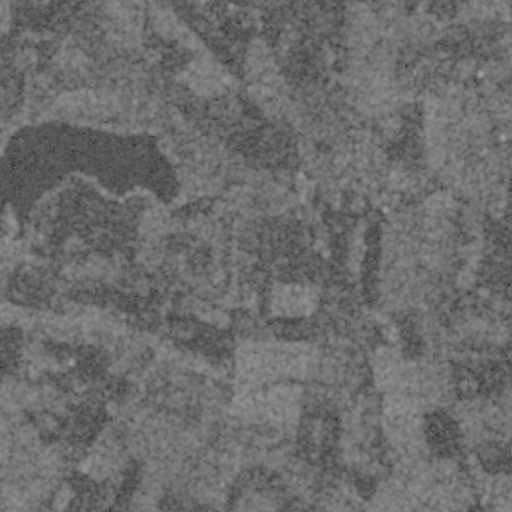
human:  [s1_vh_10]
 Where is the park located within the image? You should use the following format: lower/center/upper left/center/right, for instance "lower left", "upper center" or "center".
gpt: The park is located in the center right of the image.
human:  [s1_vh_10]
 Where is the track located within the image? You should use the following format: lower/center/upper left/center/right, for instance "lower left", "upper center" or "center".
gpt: The track is located in the center right of the image.
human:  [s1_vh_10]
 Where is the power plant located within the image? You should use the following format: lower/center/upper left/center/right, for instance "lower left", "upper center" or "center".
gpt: There is no power plant in the image.

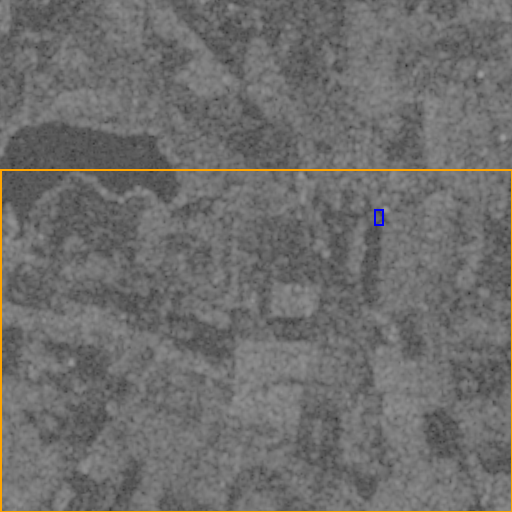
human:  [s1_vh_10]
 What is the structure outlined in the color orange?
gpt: The structure outlined in orange is a crop field.
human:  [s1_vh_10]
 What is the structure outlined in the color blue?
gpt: The structure outlined in blue is a park.
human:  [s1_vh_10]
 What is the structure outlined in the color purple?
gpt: There is no purple outline.